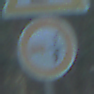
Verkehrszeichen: VerbotUeberholenEinspurigeFahrzeuge
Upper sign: Bahnuebergang
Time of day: MorningAfternoon
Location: Outdoor (Nature)
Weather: Clear
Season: NotSpecified
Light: Natural